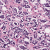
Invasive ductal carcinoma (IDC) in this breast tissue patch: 1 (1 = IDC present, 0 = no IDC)